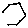
Label: hexagon